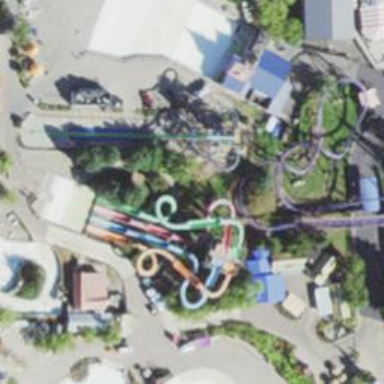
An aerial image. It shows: Water slide attraction.